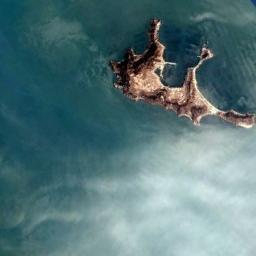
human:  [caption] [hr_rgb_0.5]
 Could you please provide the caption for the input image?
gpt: The stone island with rugged terrain is surrounded by green waters .

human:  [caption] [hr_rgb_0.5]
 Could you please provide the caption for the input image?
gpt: The island looks like a banana .

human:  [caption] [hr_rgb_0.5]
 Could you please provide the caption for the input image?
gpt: Irregularly shaped yellow-brown island surrounded by blue sea water .

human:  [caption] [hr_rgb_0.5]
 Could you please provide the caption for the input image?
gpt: The land on the island is uneven .

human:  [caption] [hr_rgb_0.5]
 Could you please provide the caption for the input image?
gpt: There are gauzy clouds over the brown island .